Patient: sex M, age 79
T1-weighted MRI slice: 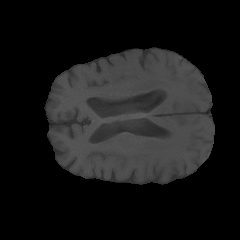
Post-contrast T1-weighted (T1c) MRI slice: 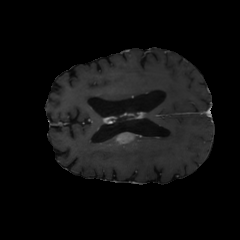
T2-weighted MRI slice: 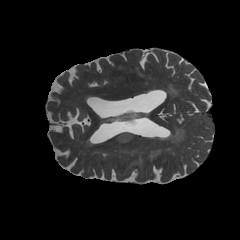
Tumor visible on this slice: yes
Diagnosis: Glioblastoma, IDH-wildtype
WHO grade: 4